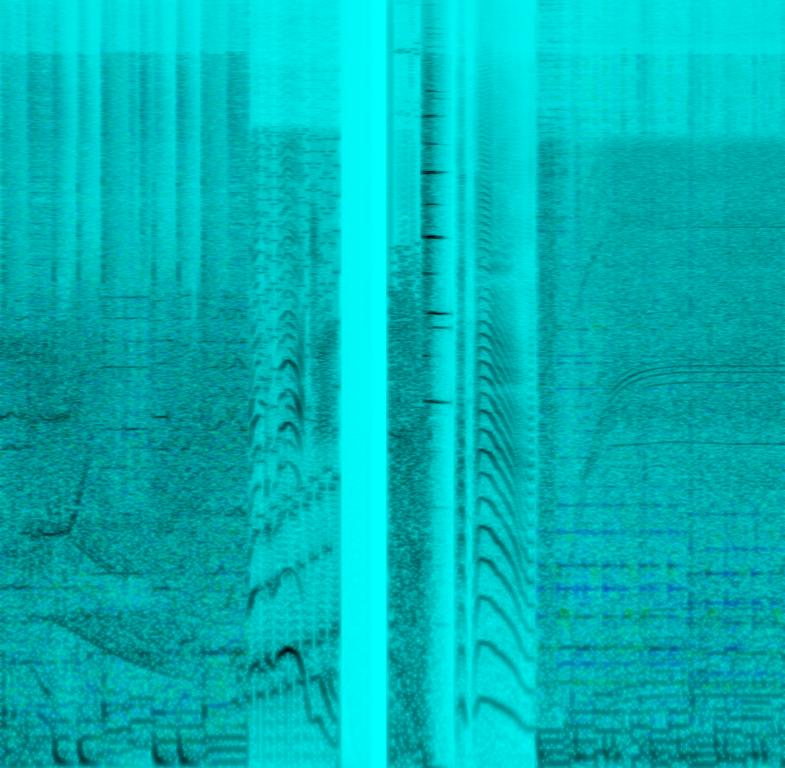
Classic sped up video game music with vacuum sounds juxtaposed by 80's hard rock hair metal and thunder sounds effects.